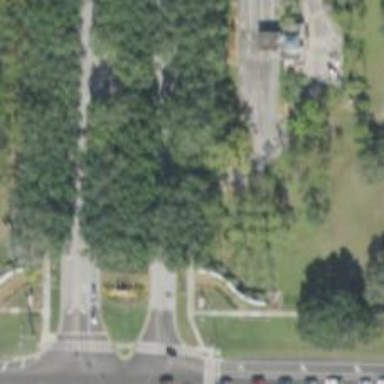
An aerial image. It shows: Footway that also serves as parkway.